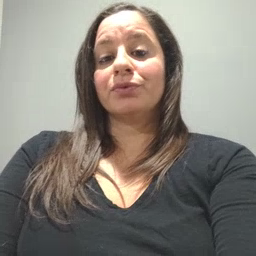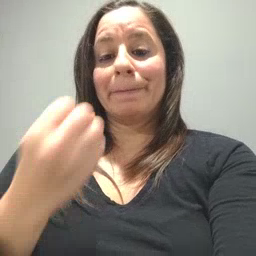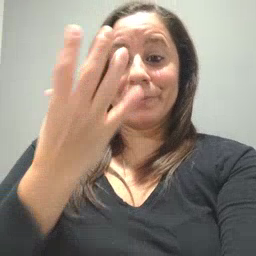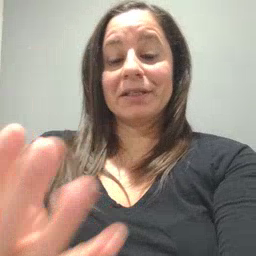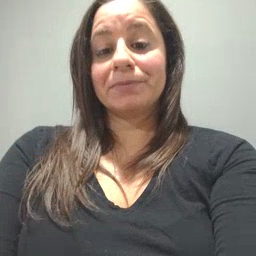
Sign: many